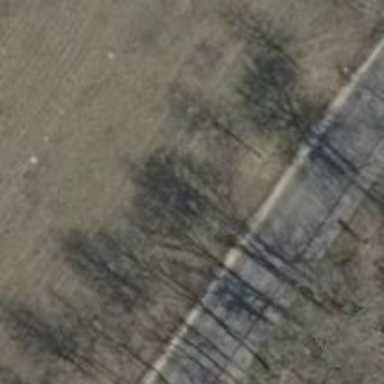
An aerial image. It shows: Tree-lined avenue.